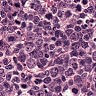
Metastatic tissue present: no